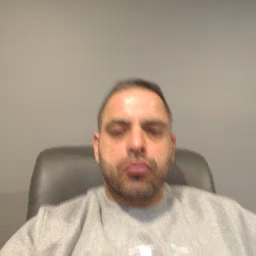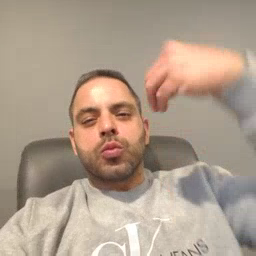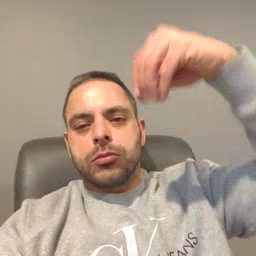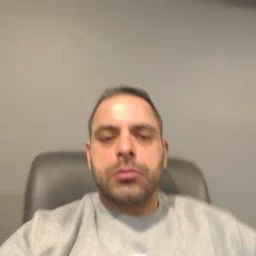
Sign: store